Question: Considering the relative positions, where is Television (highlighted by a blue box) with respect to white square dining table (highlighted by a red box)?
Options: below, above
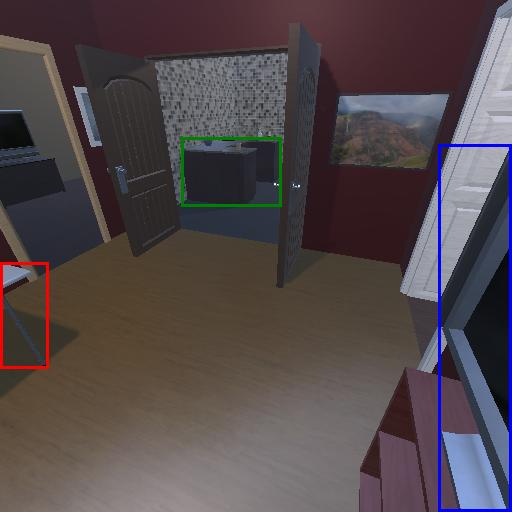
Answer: below